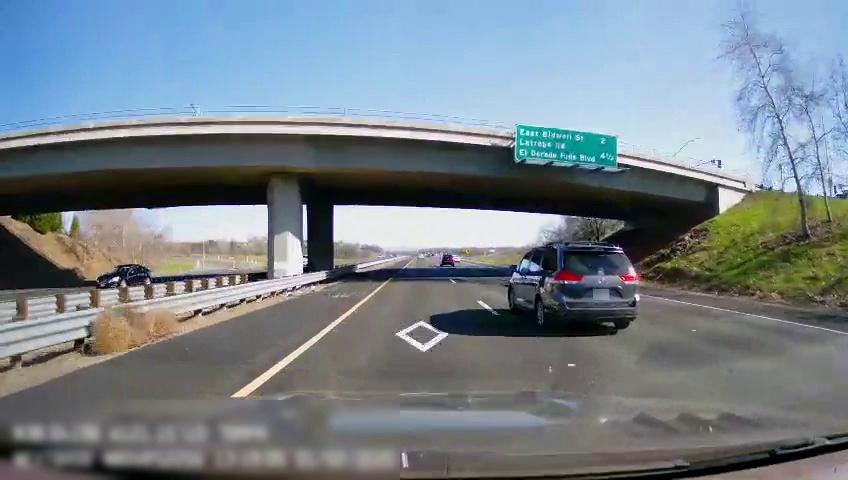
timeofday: Day
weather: Sunny
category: Drivable Space
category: Drivable Space
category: Vehicles | Car
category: Vehicles | SUV
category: Vehicles | Car
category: Lanes | Current Lane
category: Lanes | Current Lane
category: Lanes | Alternate Lane
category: Traffic | Signs